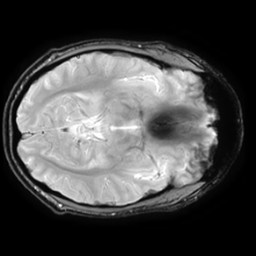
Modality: T2starw
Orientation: axial
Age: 32
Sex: male
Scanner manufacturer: ge
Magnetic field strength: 3 T
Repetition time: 0.65 s
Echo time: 0.02 s